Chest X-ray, AP view. Patient: 19 years old, sex F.
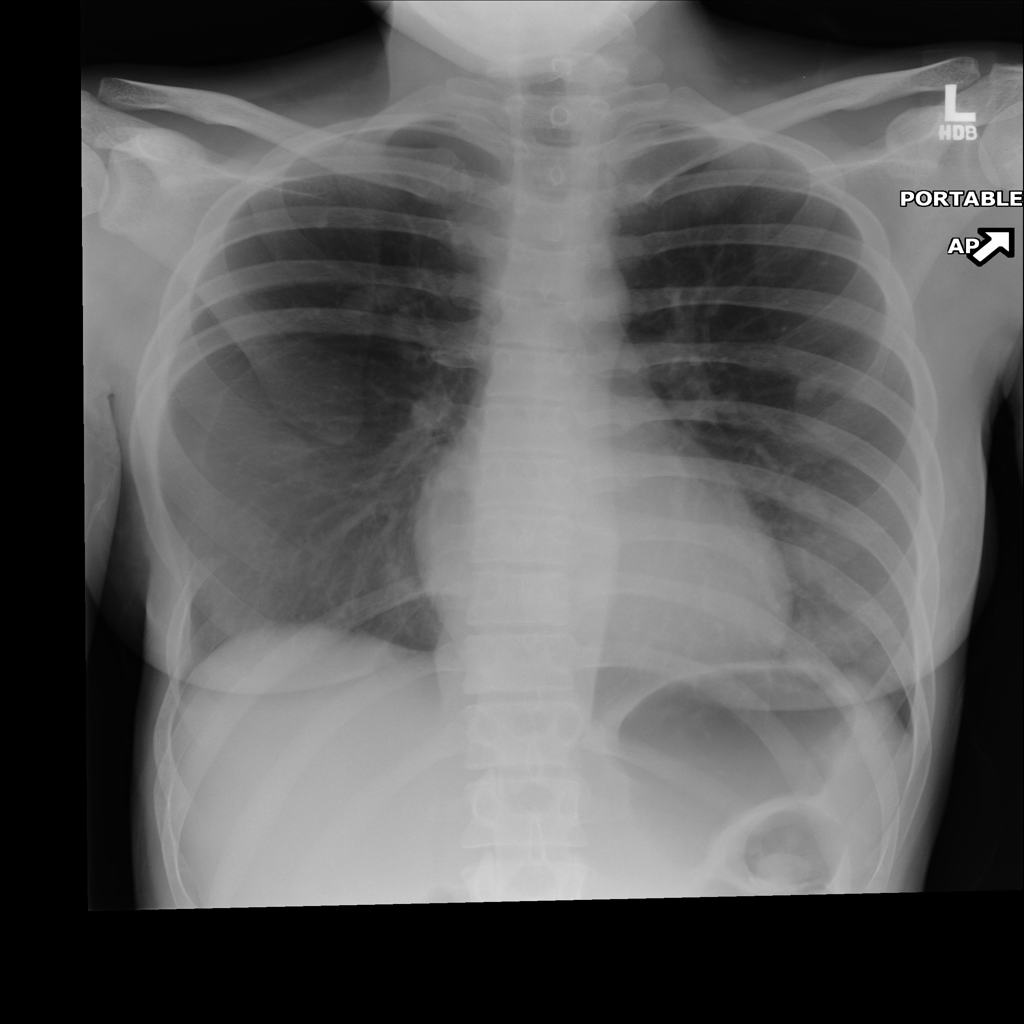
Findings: No Finding